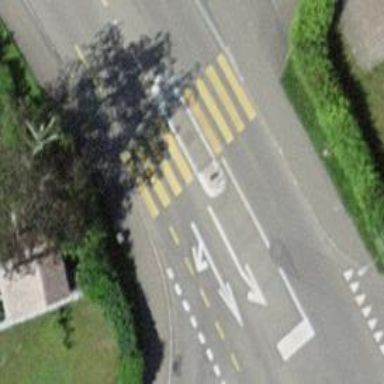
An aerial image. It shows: Tertiary road with cycle lanes on both sides.